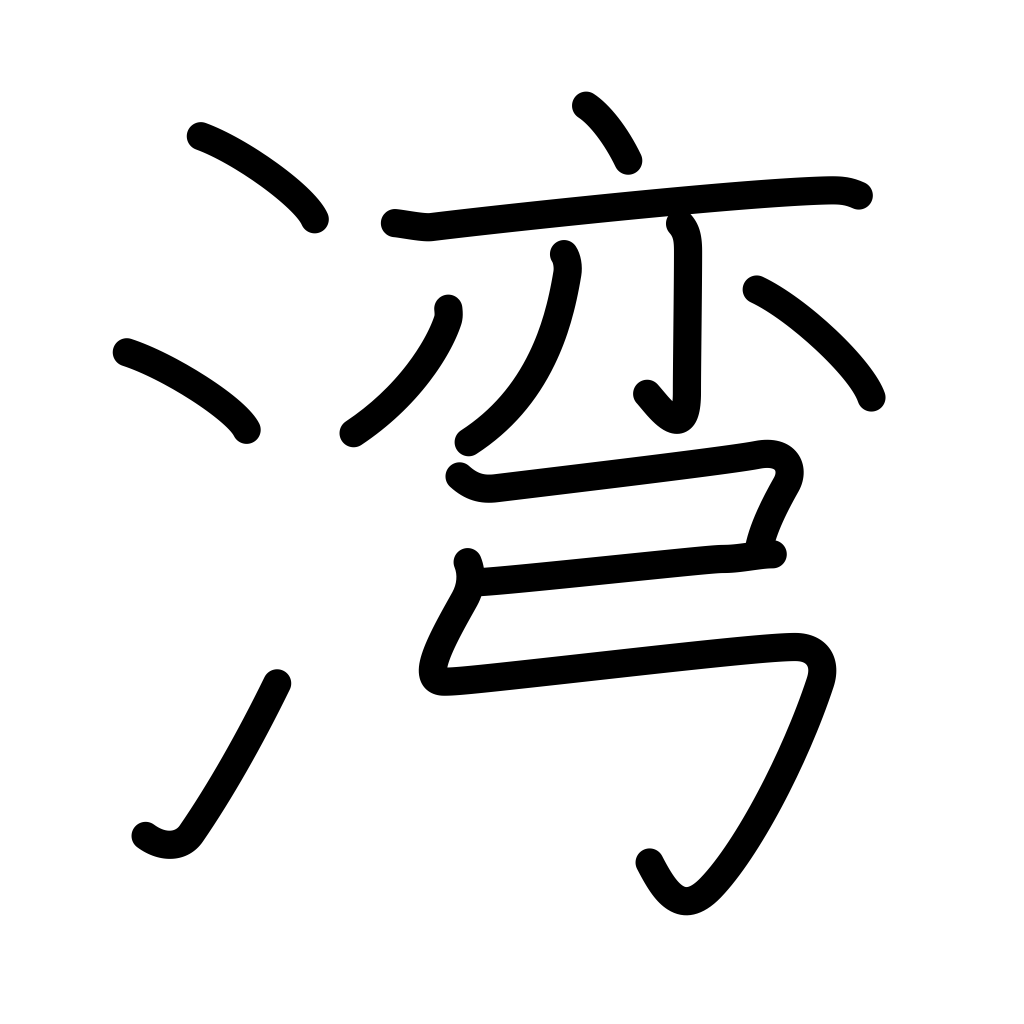
Meaning: gulf, bay, inlet